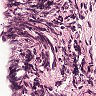
Metastatic tissue present: no